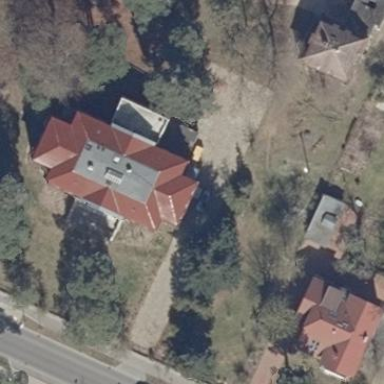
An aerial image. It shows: Detached building with roof shaped like quadruple saltbox.